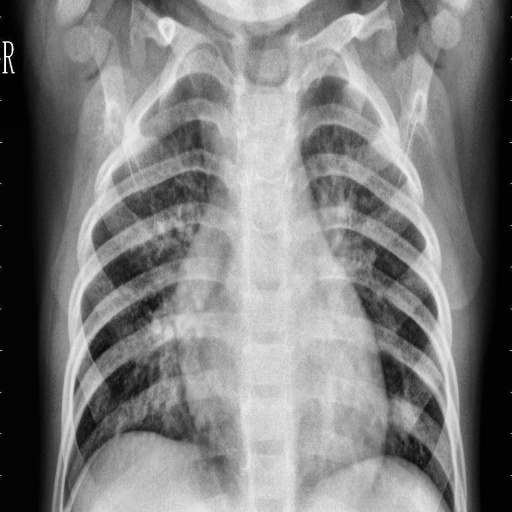
Finding: PNEUMONIA